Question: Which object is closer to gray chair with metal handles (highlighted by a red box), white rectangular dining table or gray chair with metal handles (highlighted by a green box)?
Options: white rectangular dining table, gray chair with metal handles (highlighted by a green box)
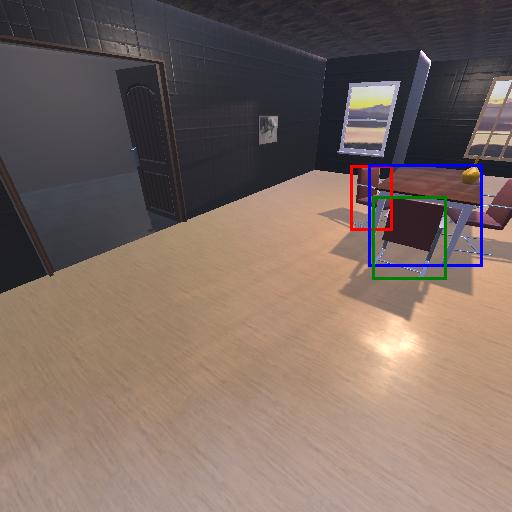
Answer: white rectangular dining table